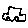
Label: car